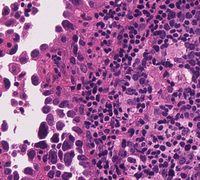
Tumor epithelial tissue: yes
Tumor-associated stroma tissue: yes
Normal tissue: no